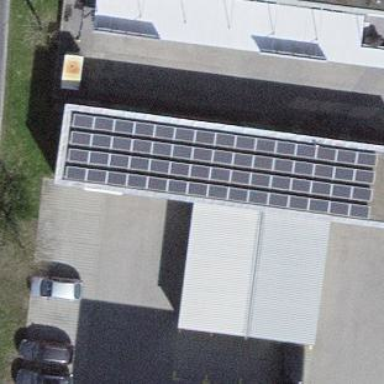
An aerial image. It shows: Solar power generator using photovoltaic method with solar photovoltaic panel types.